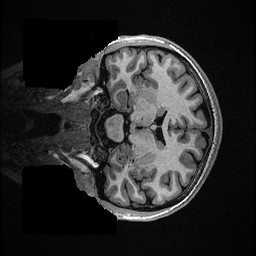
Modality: T1w
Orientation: coronal
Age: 22
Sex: female
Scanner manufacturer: ge
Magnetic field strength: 3 T
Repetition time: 0.006952 s
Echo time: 0.00292 s